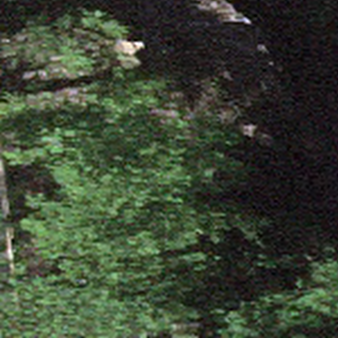
Label: other